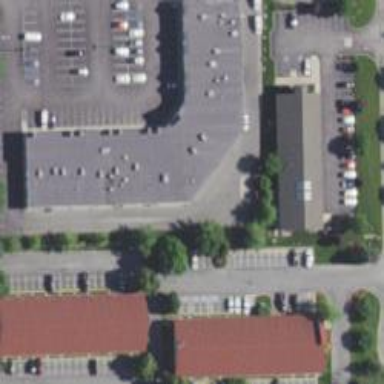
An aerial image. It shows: Retail building.